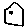
Label: house